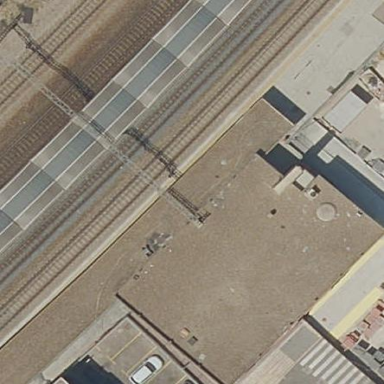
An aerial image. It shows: Train station building.